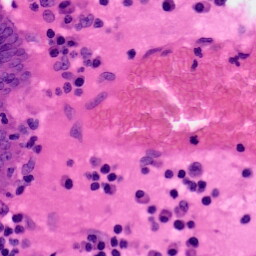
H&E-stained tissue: Colon